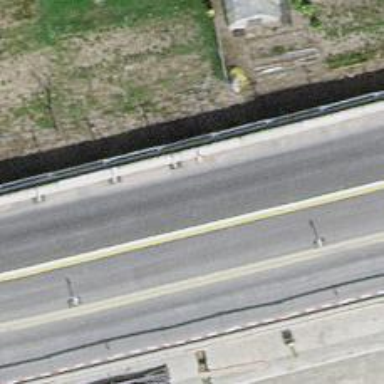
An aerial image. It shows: Pedestrian road with asphalt surface.